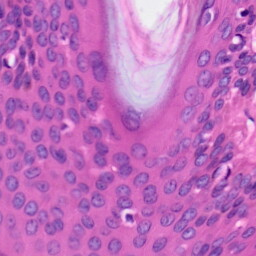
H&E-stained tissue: Skin